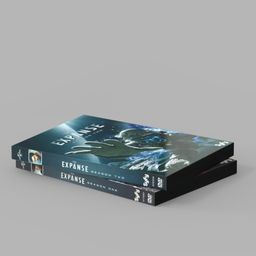
Label: decoration